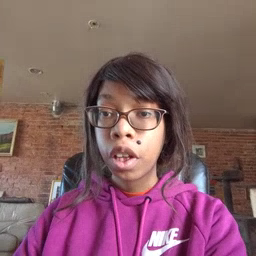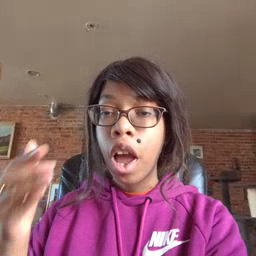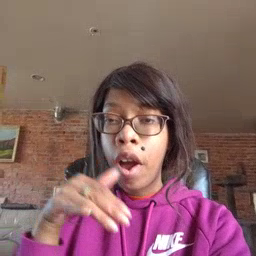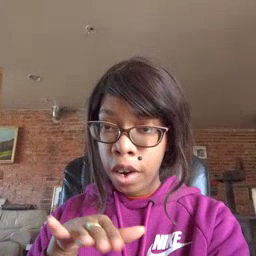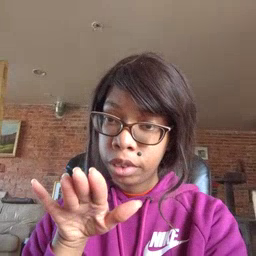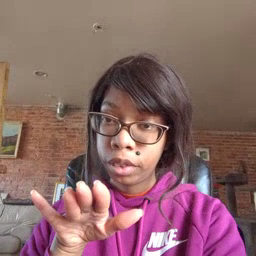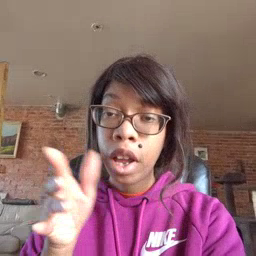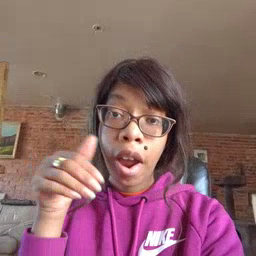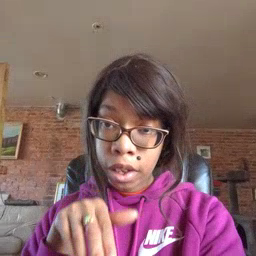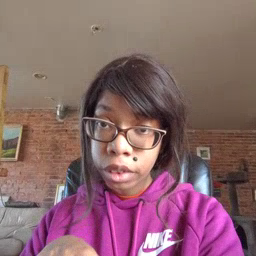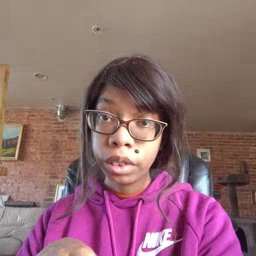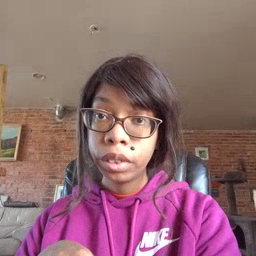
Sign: into